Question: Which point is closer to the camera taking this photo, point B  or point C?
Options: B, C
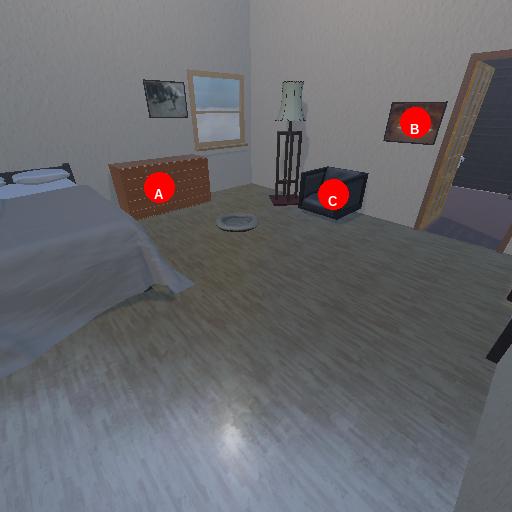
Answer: B